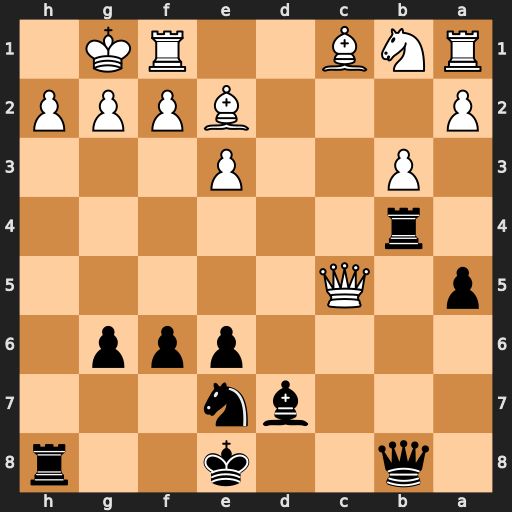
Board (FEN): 1q2k2r/3bn3/4ppp1/p1Q5/1r6/1P2P3/P3BPPP/RNB2RK1
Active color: b
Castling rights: k
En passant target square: -
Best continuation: Qxh2#